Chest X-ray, PA view. Patient: 56 years old, sex F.
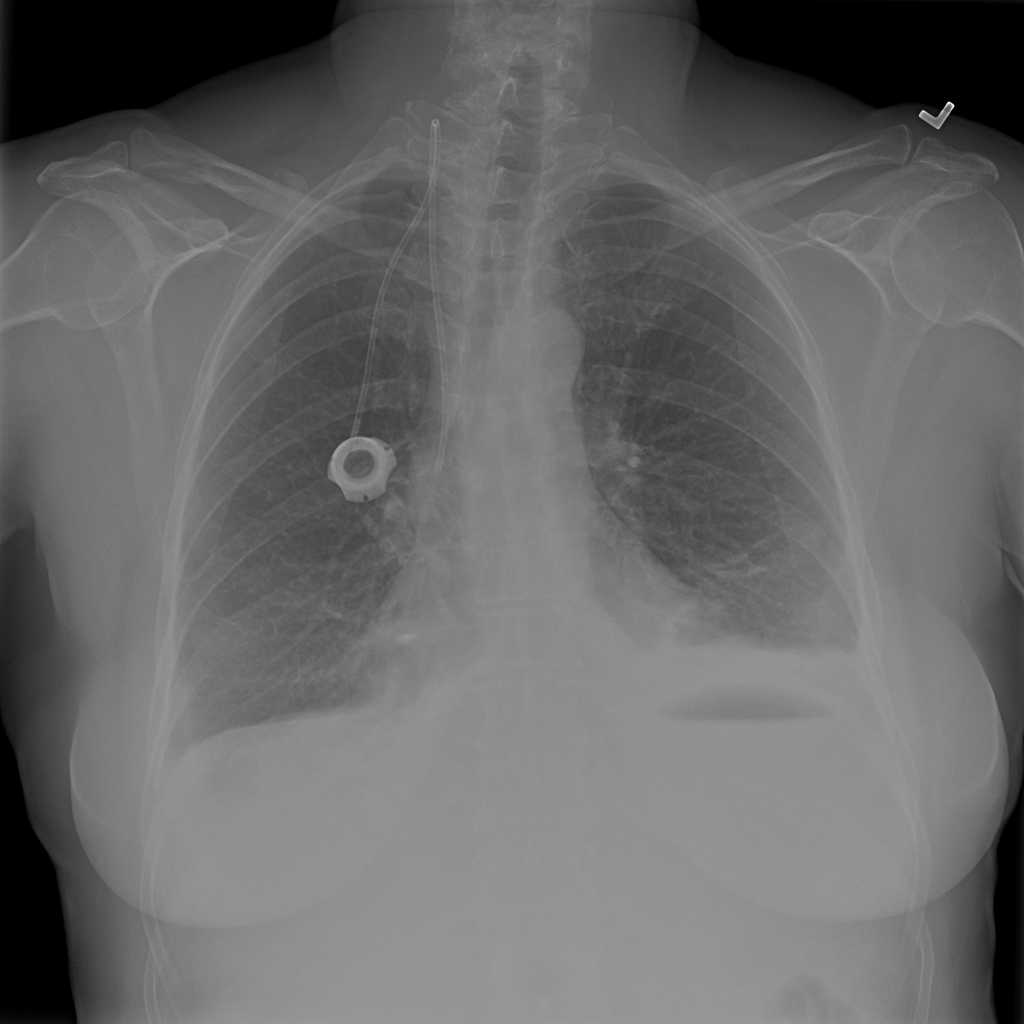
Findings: Effusion